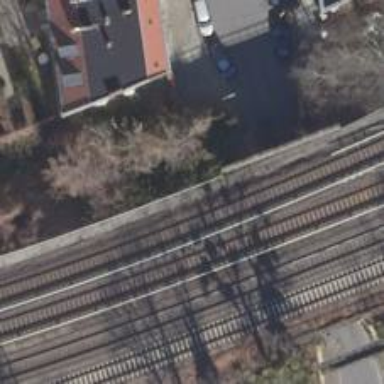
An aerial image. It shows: Bridge for electrified light rail.